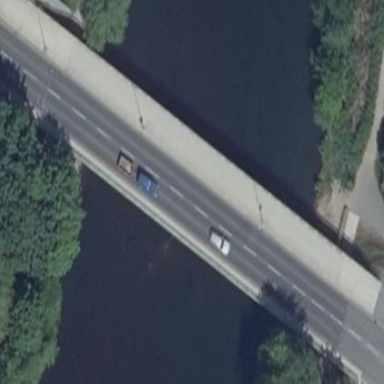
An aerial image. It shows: Man-made bridge.